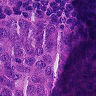
Metastatic tissue present: yes